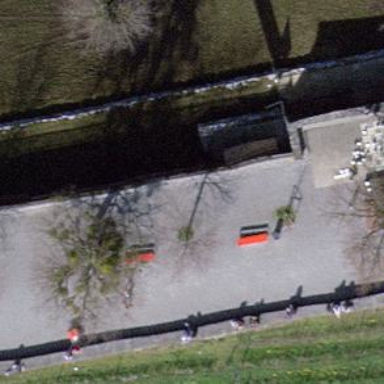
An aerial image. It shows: Red bench.